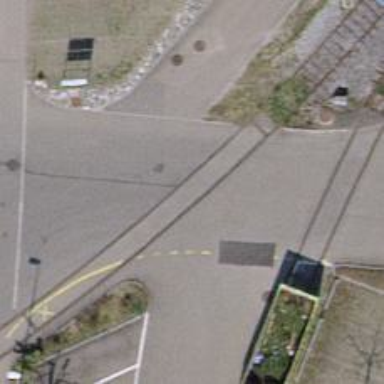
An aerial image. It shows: Level crossing along the railway.